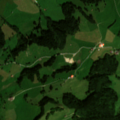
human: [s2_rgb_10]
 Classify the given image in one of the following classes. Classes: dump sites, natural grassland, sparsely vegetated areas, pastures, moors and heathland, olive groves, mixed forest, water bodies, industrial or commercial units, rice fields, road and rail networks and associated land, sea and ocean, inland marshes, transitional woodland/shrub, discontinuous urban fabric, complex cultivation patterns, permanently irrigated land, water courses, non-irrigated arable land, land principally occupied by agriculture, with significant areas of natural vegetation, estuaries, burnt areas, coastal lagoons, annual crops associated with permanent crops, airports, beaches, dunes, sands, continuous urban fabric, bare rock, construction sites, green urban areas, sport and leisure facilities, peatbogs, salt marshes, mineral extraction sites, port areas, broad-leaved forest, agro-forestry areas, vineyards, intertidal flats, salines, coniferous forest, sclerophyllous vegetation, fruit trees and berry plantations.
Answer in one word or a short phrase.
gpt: pastures, complex cultivation patterns, land principally occupied by agriculture, with significant areas of natural vegetation, coniferous forest, mixed forest